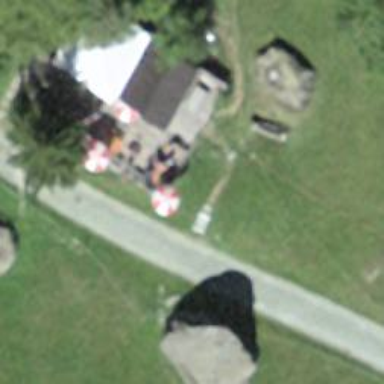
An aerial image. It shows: Outdoor seating area for leisure.